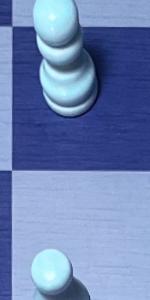
Label: Empty